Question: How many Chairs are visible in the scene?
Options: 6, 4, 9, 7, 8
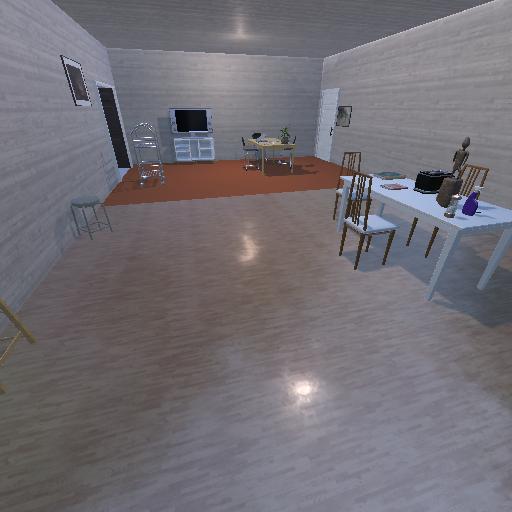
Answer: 6